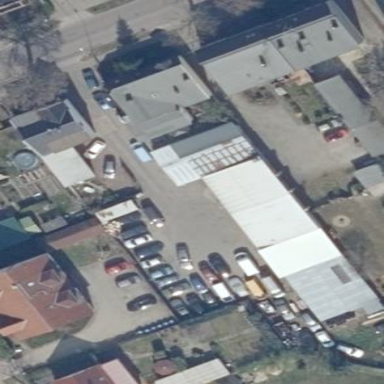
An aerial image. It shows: Commercial area with car repair shop.